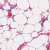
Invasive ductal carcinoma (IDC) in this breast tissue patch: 1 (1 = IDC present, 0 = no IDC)